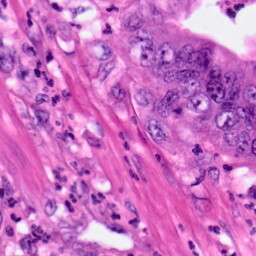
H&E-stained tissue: Pancreatic